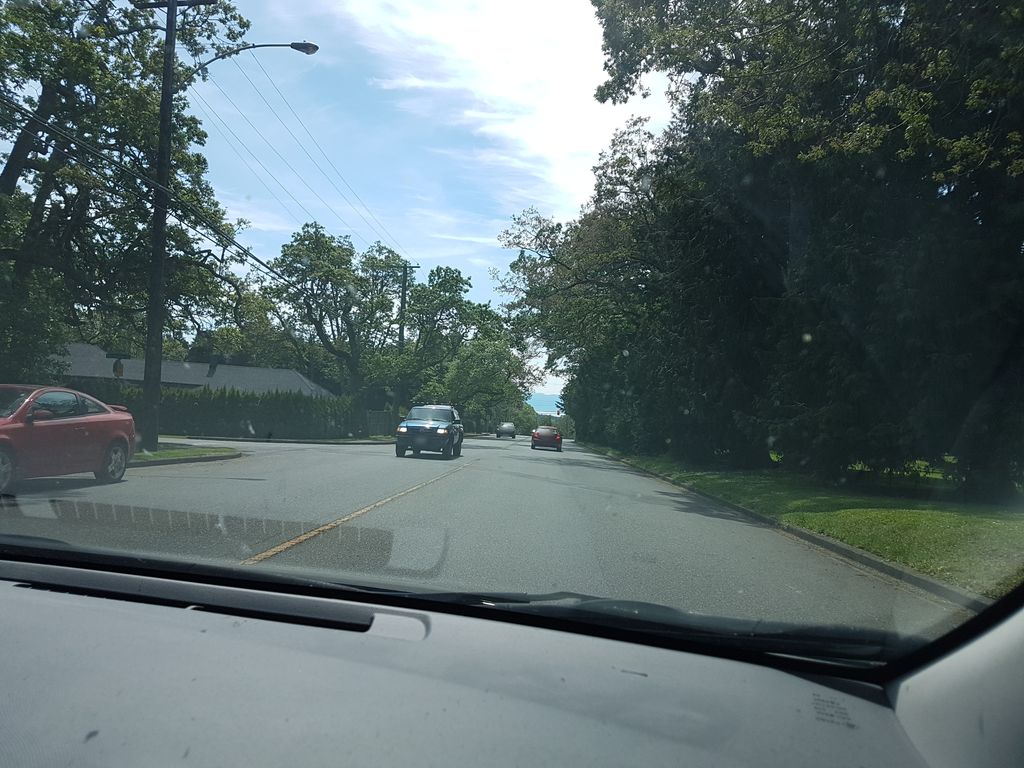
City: victoria